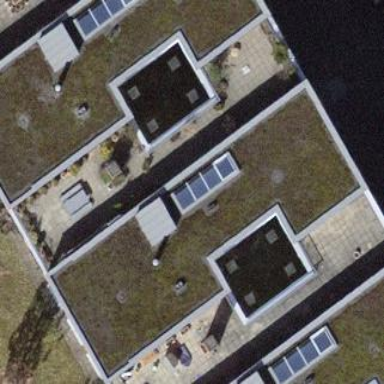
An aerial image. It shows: Residential building.